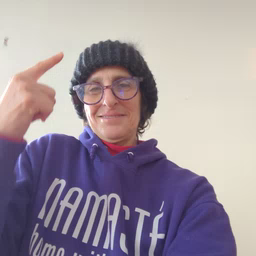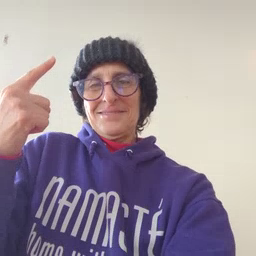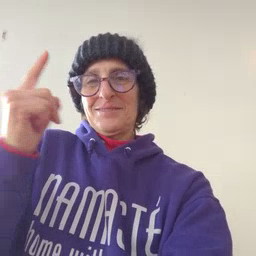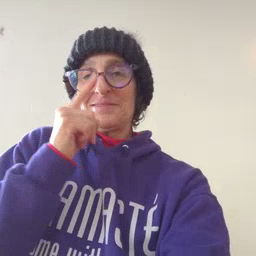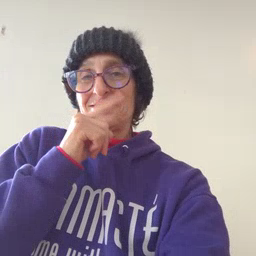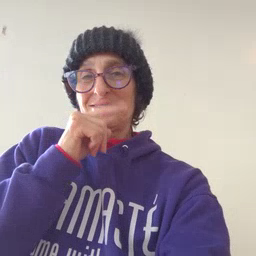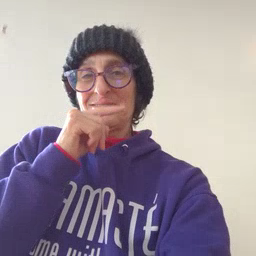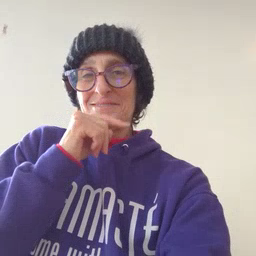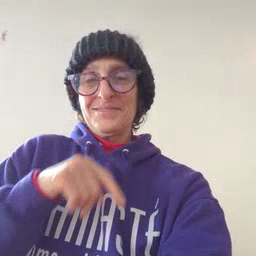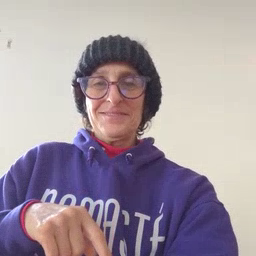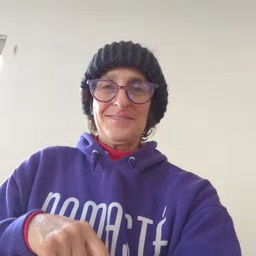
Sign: mouse